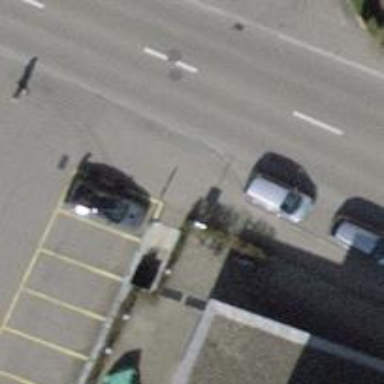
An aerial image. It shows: Bus stop with platform for public transport.